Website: home-depot
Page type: billing-address
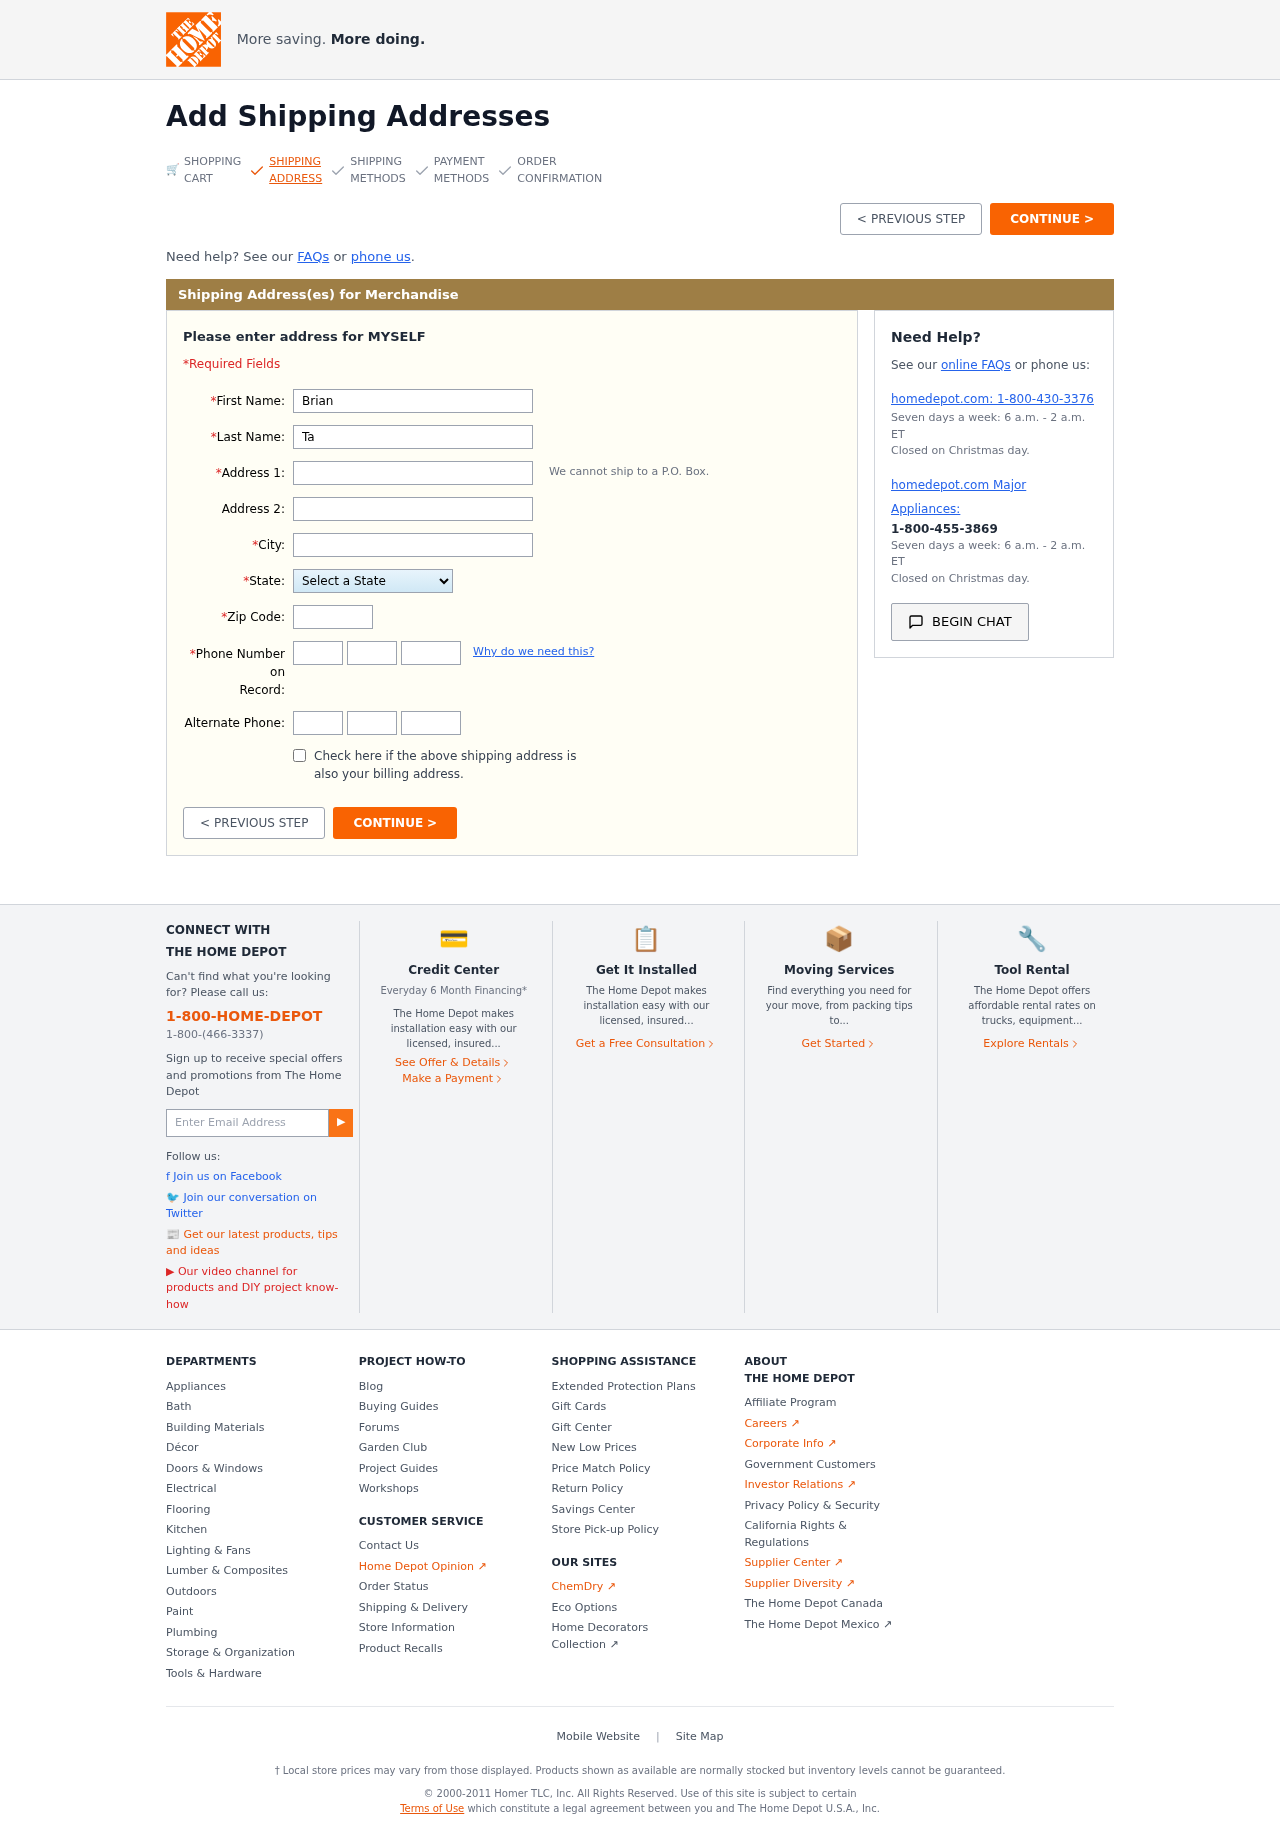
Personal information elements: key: PII_STATE
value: Pennsylvania
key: PII_FIRSTNAME
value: Brian
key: PII_LASTNAME
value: Tate
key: PII_STREET
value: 8699 Brandy Green Apt. 526
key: PII_CITY
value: Shaneburgh
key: PII_POSTCODE
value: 33326
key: PII_PHONE_AREA
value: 224
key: PII_PHONE_PREFIX
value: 483
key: PII_PHONE_LINE
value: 6147
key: PII_PHONE_ALT_AREA
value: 404
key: PII_PHONE_ALT_PREFIX
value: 542
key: PII_PHONE_ALT_LINE
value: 7090